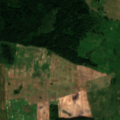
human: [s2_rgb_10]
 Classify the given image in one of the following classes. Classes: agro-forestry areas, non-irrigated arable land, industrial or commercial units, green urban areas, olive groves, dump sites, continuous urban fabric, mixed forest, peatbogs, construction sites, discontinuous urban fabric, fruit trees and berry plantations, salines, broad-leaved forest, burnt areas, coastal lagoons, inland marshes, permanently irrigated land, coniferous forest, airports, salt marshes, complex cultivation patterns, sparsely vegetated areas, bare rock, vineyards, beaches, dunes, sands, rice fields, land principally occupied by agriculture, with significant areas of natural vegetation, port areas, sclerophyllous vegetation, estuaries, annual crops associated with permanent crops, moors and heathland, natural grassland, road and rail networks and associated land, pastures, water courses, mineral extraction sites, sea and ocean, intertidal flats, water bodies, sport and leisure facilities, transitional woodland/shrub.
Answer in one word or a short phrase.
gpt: non-irrigated arable land, land principally occupied by agriculture, with significant areas of natural vegetation, mixed forest